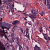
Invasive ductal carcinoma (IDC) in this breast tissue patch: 1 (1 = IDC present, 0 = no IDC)